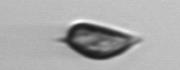
Label: Prorocentrum_triestinum